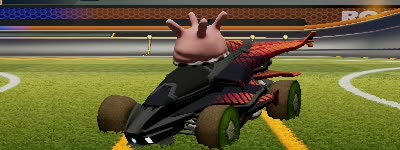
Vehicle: aftershock